Interaction volume radius: 5 \u00c5
Interaction volume height: 15 \u00c5
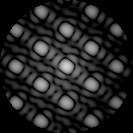
Disorder parameter: 0.03948